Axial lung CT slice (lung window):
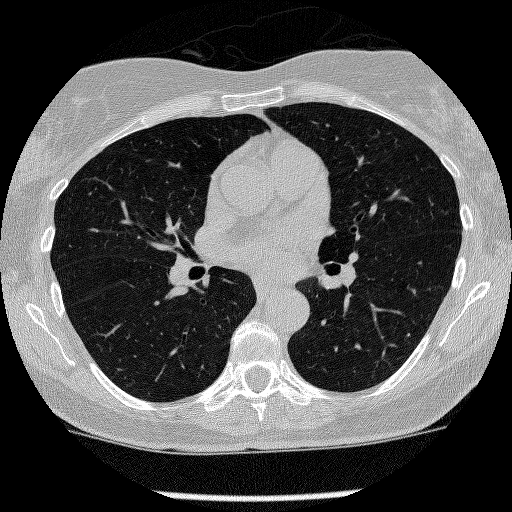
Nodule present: no